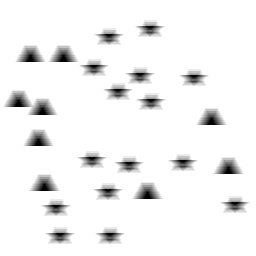
Squares: 0
Triangles: 9
Stars: 15
Total shapes: 24